Interaction volume radius: 5 \u00c5
Interaction volume height: 30 \u00c5
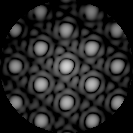
Disorder parameter: 0.01592